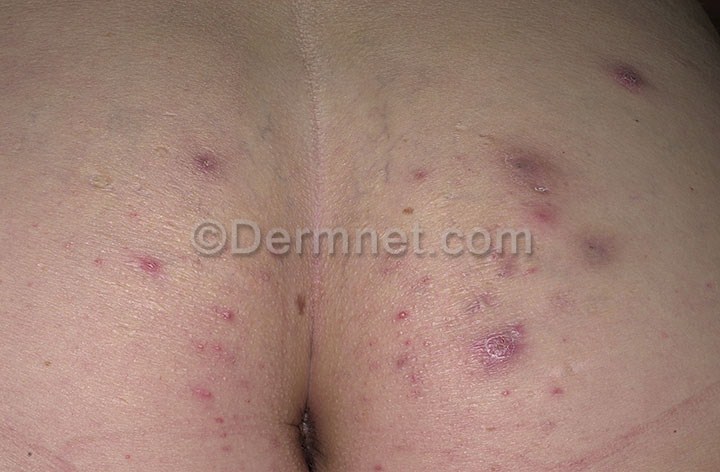
Disease: Acne and Rosacea Photos